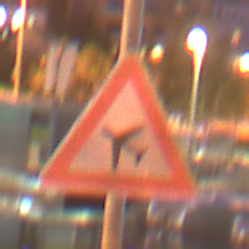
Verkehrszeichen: FlugbetriebRechts
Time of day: Night
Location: Outdoor (Urban)
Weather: PartlyCloudy
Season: NotSpecified
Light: Artificial